Aerial crown-view tile of a tropical tree (Barro Colorado Island, Panama), acquired 20250217:
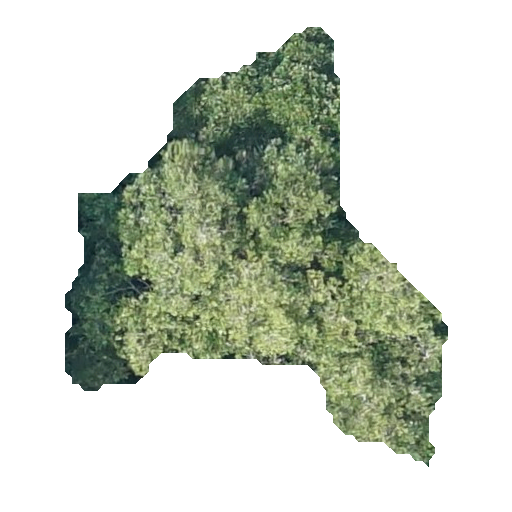
Species: Beilschmiedia tovarensis
GBIF accepted scientific name: Beilschmiedia tovarensis
Crown area: 129.972 m²